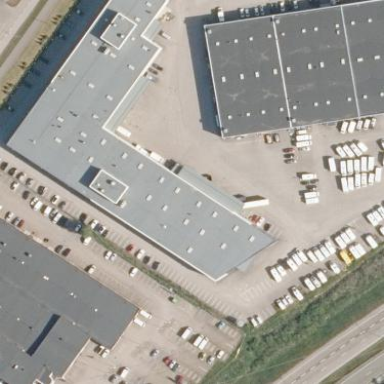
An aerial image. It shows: Warehouse.